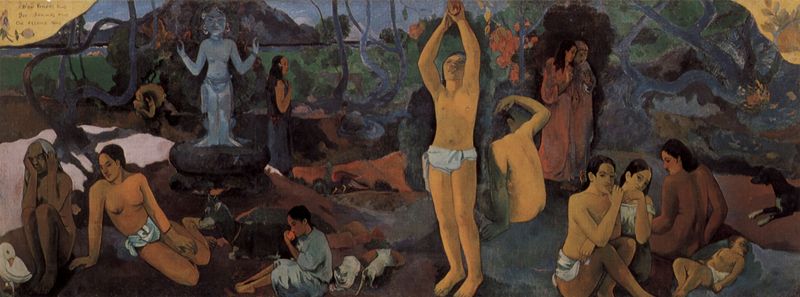
Titel: Woher kommen wir? Wer sind wir? Wohin gehen wir?
Künstler: Paul Gauguin
Institution: Privatsammlung
Schlagwörter: akt, baum, berg, blau, dunkel, gemälde, gott, gruppe, himmel, körper, lendenschurz, mann, meer, nackt, vogel, wasser, akte, aquarell, baumstämme, bäume, frauen, gelb, grün, landschaft, menschen, mädchen, ocker, sitzen, äste, abend, braun, brust, bunt, busen, frau, grau, hell, hintergrund, männer, nacht, orange, rücken, schwarz, hund, hunde, rot, tier, tiere, wiese, beige, malerei, symbolismus, arme, inkarnat, mensch, sockel, stehen, stein, signatur, öl, ast, hügel, natur, vögel, zweige, sonne, insel, gewand, haare, sitzend, stehend, kind, paar, pflanzen, rosa, wald, brunnen, kinder, garten, skulptur, statue, landschft, apfel, brüste, farbig, schrift, liegen, ente, gans, berge, gebirge, dorf, naiv, primitivismus, baby, idylle, angst, querformat, essen, plastik, exotisch, gruppen, gauguin, katze, eva, paradies, südsee, geflecht, greis, lendentuch, zweig, paul, asien, titel, beschriftung, göttin, leben, ende, freiheit, gaugin, gottheit, katzen, anbetung, indien, ruppe, strecken, ziege, primitiv, ritual, august, waschung, und, paare, paul gauguin, einwohner, paul gaugin, tahiti, wilde, exotismus, indisch, fremde, asiaten, götterfigur, brunnenfigur, idol, buddha, menscheng, essend, götze, eingeborene, haiti, thailand, figur, götterbild, ploychrom, 19. jahrhundert, matte farben, liuegend, franzoesische malerei, götzue